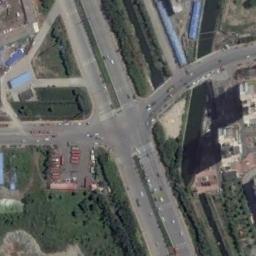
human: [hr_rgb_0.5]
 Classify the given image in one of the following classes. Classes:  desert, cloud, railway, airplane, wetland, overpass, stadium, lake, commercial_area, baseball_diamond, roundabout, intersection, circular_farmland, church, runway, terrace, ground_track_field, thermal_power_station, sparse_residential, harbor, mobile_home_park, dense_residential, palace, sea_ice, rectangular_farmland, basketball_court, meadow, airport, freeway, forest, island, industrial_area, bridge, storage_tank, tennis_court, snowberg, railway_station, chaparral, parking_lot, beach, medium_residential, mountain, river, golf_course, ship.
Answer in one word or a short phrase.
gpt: intersection